Interaction volume radius: 5 \u00c5
Interaction volume height: 20 \u00c5
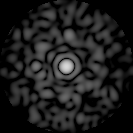
Disorder parameter: 0.8938